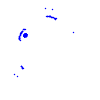
Particle: electron